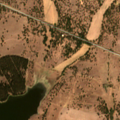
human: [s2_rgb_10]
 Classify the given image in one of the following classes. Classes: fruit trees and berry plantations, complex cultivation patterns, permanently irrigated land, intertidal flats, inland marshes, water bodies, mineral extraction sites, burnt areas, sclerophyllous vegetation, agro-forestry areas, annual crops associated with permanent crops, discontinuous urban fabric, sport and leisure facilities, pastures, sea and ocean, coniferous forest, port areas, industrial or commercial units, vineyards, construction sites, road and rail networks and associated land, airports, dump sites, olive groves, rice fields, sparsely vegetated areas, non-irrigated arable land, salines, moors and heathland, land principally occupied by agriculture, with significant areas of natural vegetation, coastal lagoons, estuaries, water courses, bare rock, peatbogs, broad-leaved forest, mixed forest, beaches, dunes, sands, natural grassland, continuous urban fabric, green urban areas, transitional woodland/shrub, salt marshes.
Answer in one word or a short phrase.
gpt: non-irrigated arable land, permanently irrigated land, pastures, agro-forestry areas, broad-leaved forest, water bodies